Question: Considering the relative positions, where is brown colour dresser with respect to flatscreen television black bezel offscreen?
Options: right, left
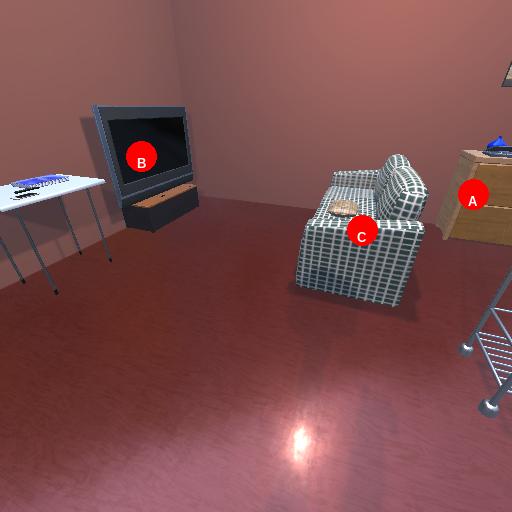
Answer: right